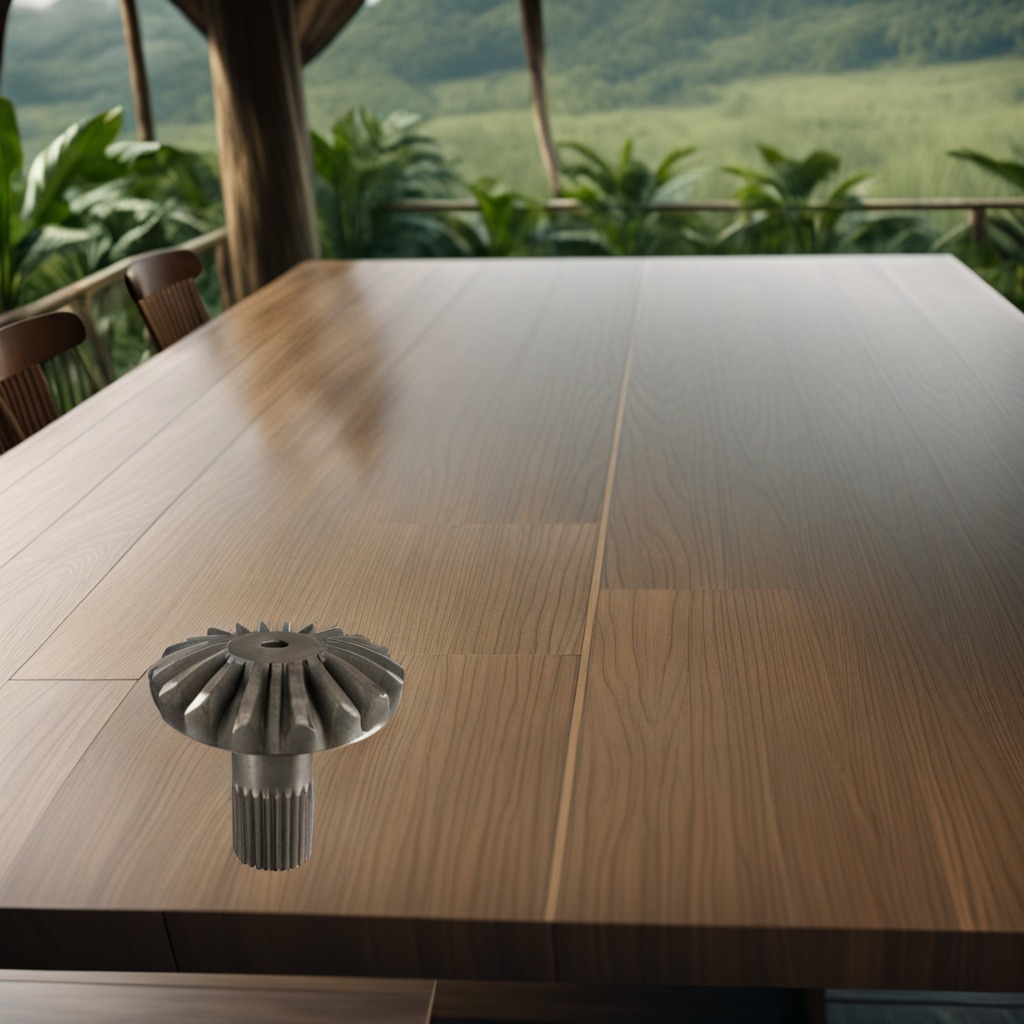
A steel gear with teeth is lying on a wooden table inside a jungle field workshop tent humid ambient light worn but